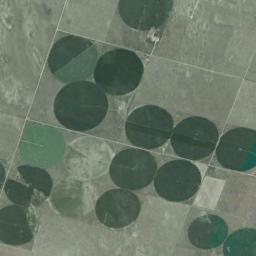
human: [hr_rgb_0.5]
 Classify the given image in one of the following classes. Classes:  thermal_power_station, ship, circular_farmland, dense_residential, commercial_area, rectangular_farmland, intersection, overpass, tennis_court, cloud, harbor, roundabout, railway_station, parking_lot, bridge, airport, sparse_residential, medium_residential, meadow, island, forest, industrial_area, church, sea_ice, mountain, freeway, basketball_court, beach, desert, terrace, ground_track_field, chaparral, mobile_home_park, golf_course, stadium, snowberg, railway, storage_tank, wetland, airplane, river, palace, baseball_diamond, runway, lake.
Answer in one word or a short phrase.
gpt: circular_farmland